Group 1:
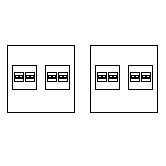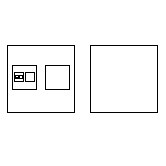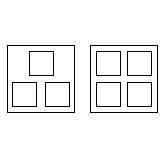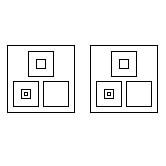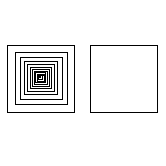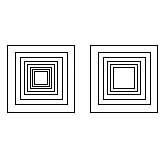
Group 2:
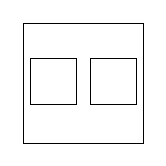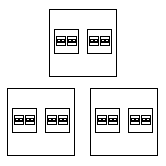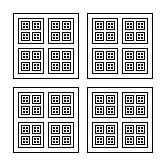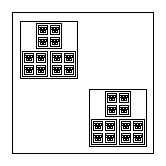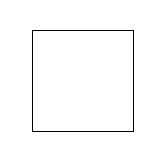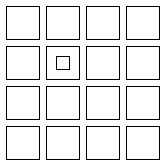
Rule separating the two groups: Top layer is two vs. not so.
Concepts: 2, fractal, nesting, recursion, self-reference, specificity, two
Author: Aaron David Fairbanks